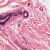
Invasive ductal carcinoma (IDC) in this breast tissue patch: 0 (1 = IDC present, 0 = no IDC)